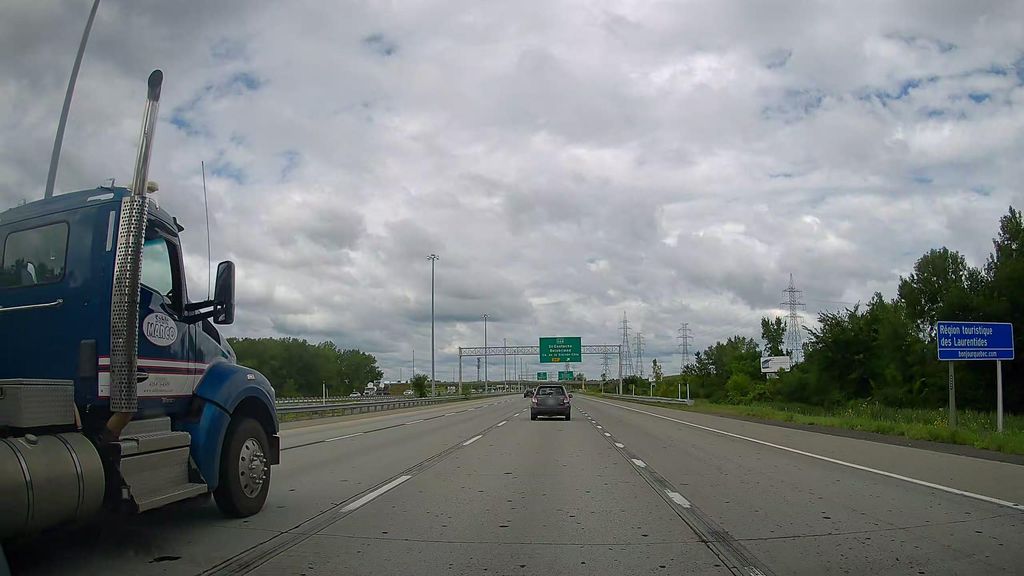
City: montreal